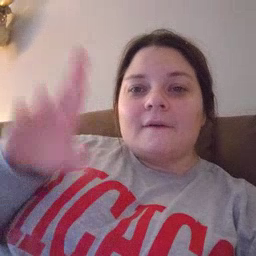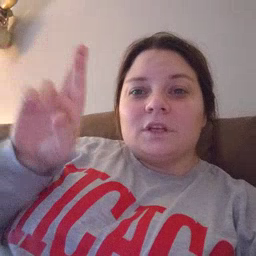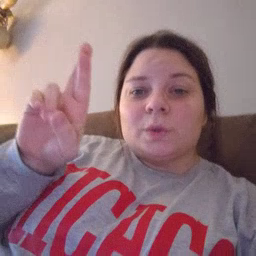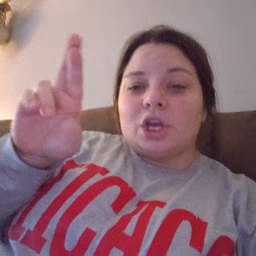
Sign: refrigerator